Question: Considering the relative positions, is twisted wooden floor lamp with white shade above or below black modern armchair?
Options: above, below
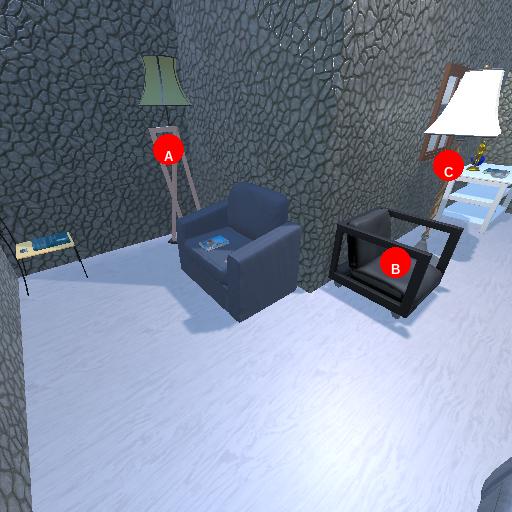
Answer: above